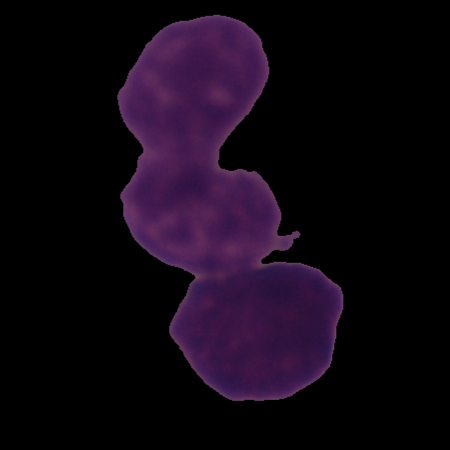
Label: healthy